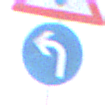
Verkehrszeichen: VorgeschriebeneFahrtrichtungLinks
Zusatzzeichen oben: Lichtzeichenanlage
Umgebung: Outdoor, Nature
Tageszeit: Midday
Wetter: PartlyCloudy
Licht: Natural
Jahreszeit: NotSpecified
Kontrast: HighContrast